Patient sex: M
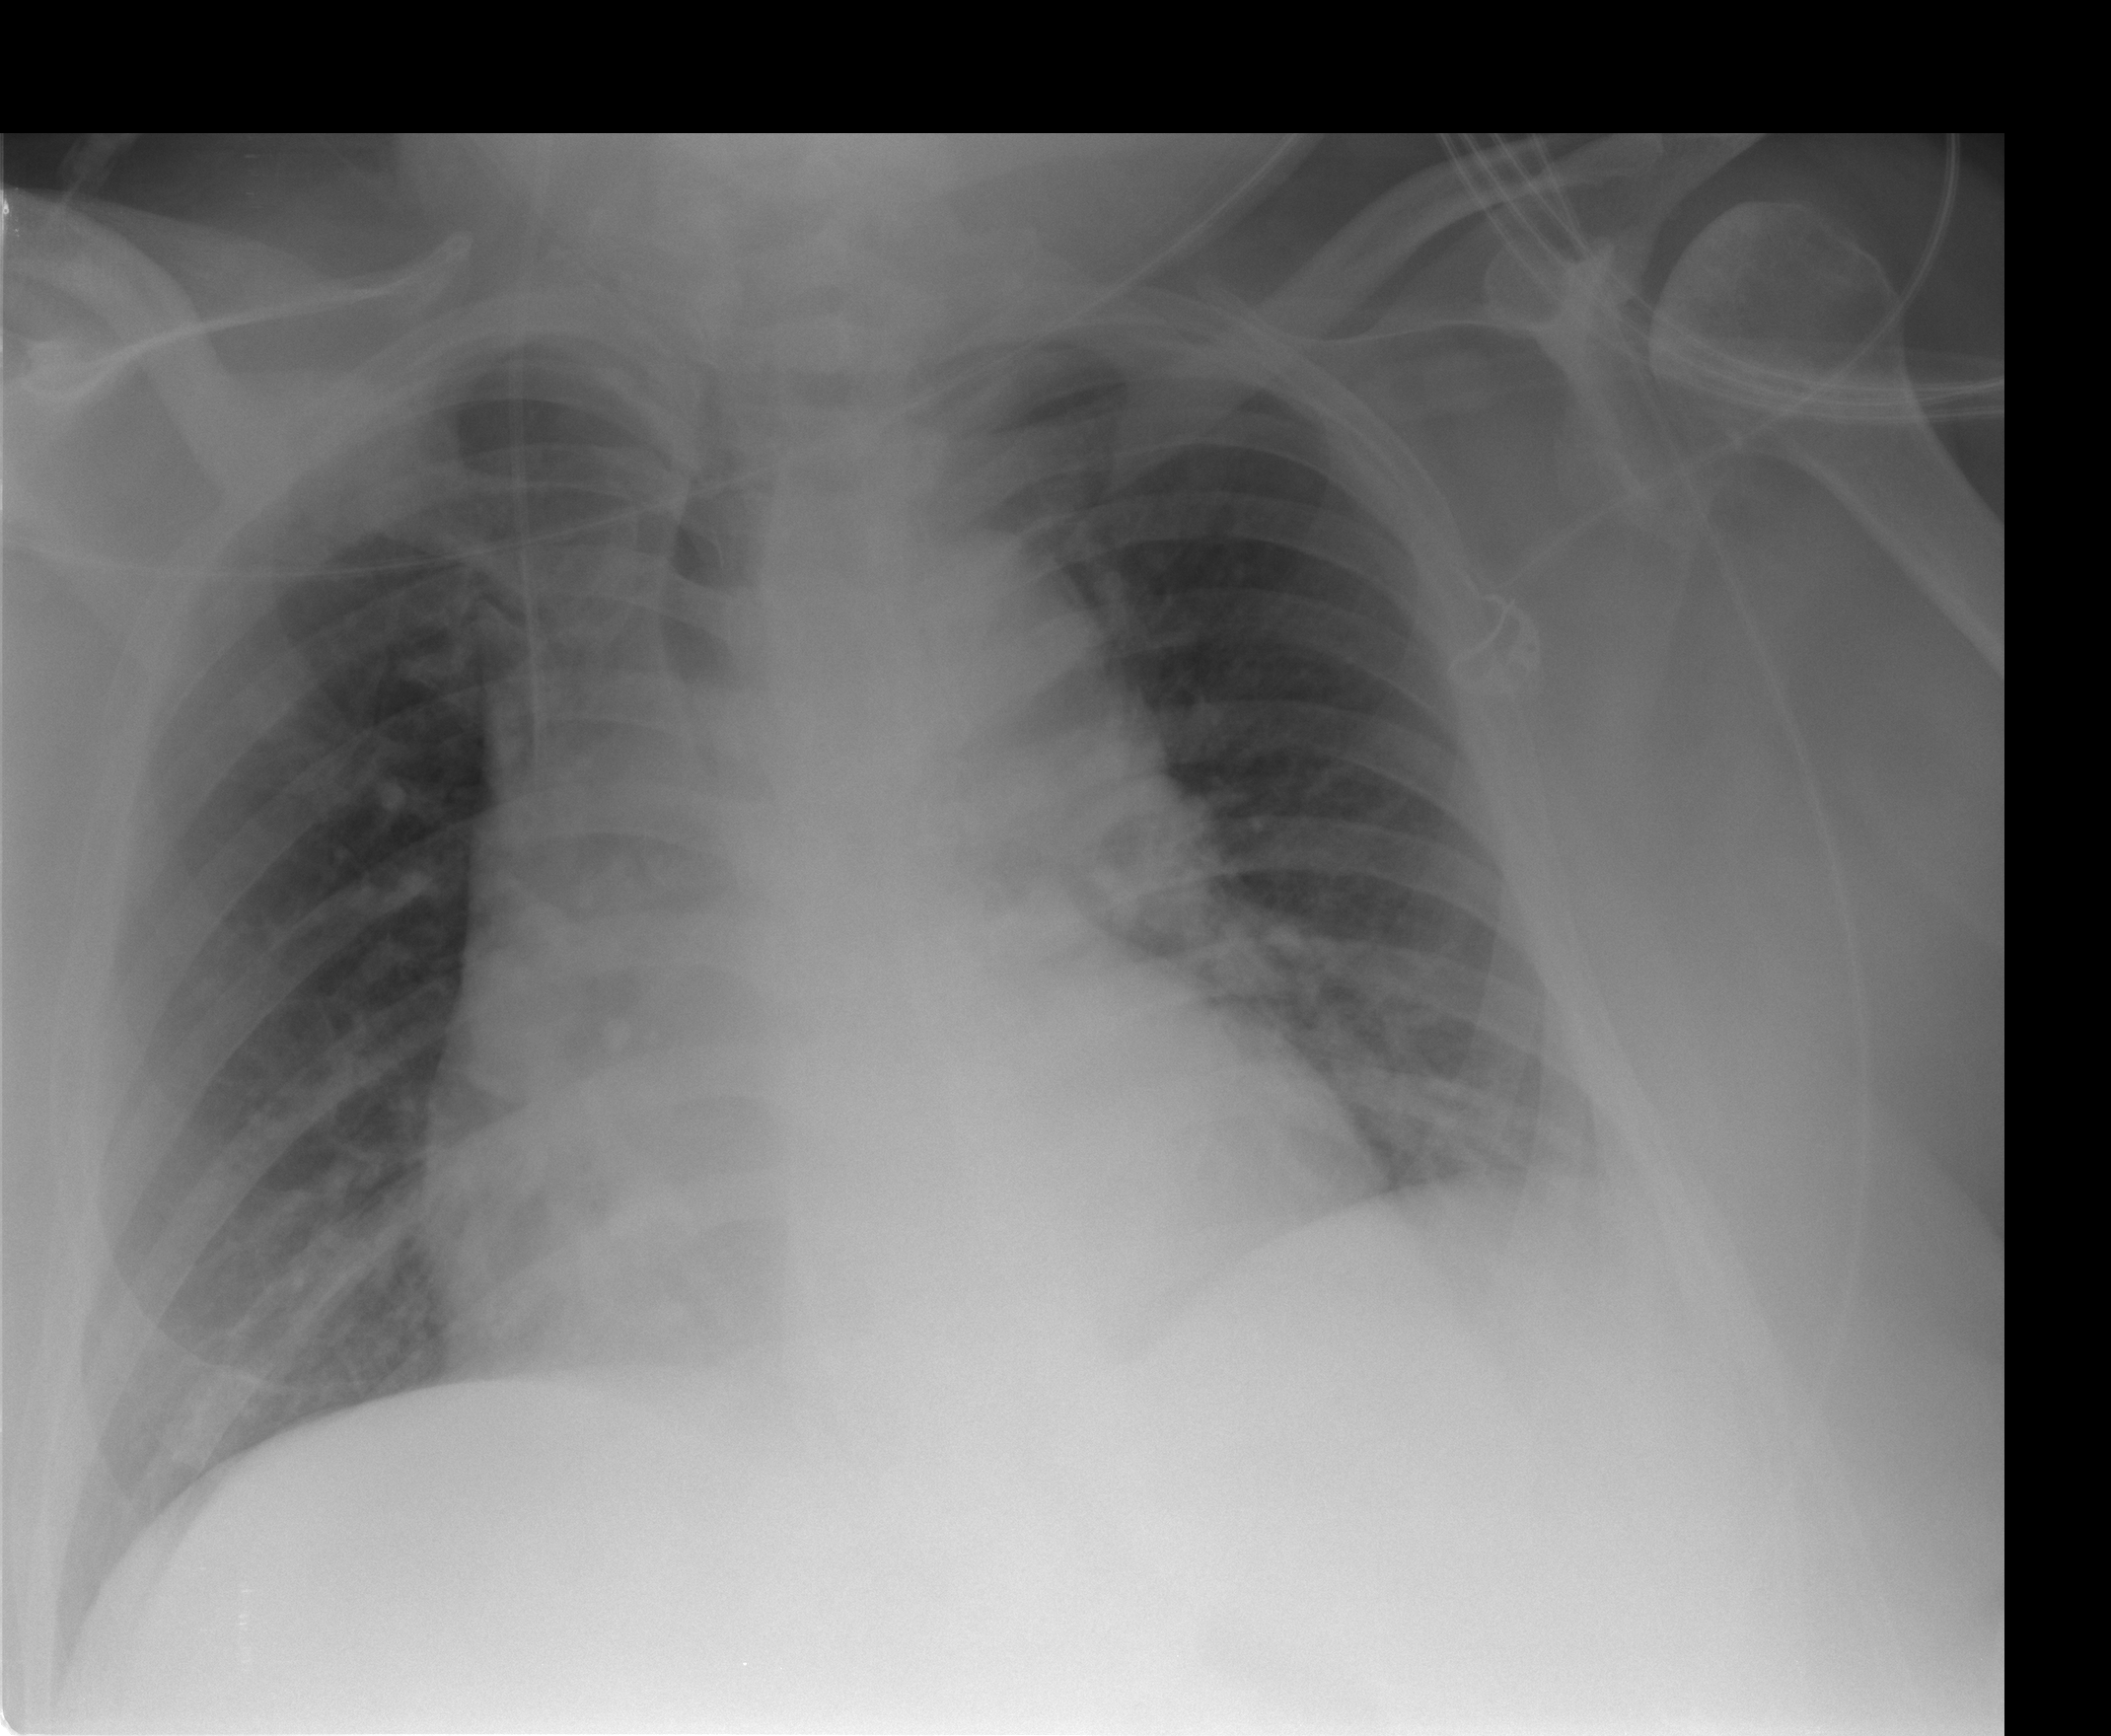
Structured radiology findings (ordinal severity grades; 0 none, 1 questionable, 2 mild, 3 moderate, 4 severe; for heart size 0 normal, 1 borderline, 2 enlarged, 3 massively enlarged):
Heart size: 2
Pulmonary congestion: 0
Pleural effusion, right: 0
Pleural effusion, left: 0
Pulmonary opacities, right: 2
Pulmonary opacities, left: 0
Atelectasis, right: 2
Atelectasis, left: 2